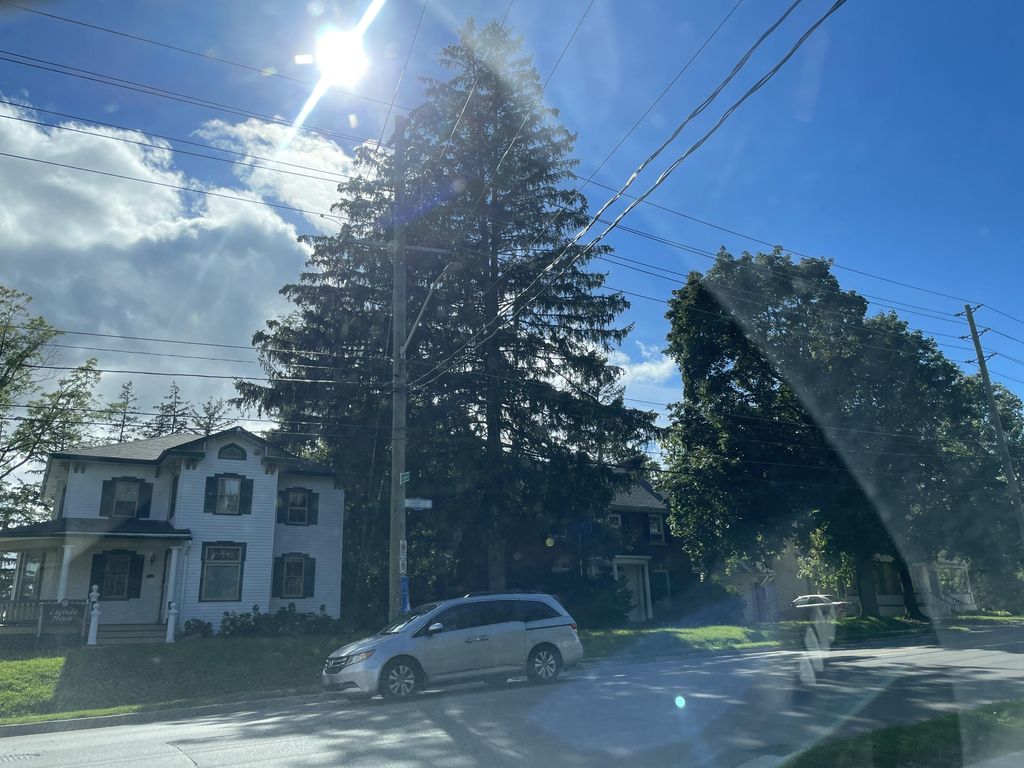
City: kitchener-waterloo